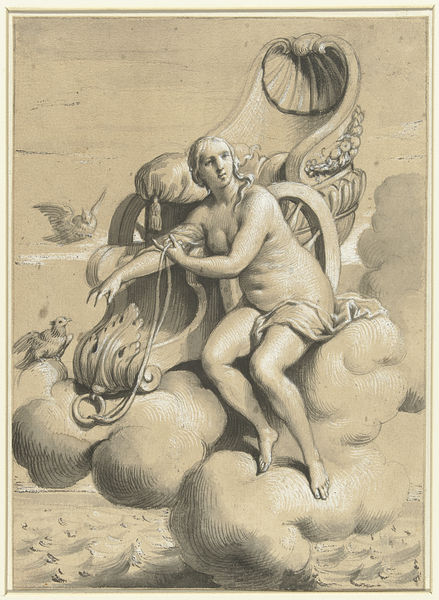
Titel: Venus naast haar wagen op de wolken gezeten
Künstler: François Verdier
Standort: Amsterdam
Institution: Rijksmuseum
Schlagwörter: akt, himmel, lendenschurz, meer, nackt, rubens, vogel, wasser, wolken, sitzen, brust, frau, haar, zeichnung, tuch, wolke, barock, taube, vögel, gewand, blatt, räder, zügel, wellen, sitz, leine, kutsche, rad, wagen, woge, kissen, dick, bauch, unbekleidet, tauben, barfuß, göttin, anhänger, habicht, schlitten, muschel, eule, minerva, rötel